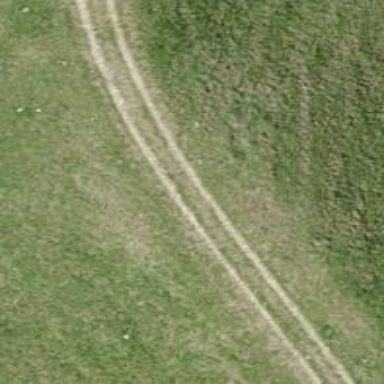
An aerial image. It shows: Track with compacted surface.